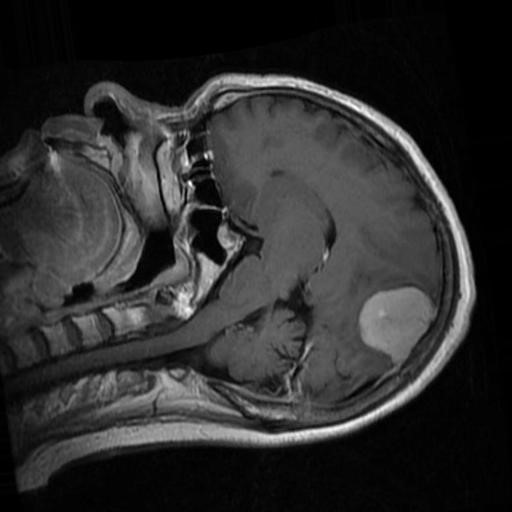
Label: brain_menin